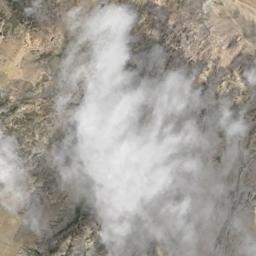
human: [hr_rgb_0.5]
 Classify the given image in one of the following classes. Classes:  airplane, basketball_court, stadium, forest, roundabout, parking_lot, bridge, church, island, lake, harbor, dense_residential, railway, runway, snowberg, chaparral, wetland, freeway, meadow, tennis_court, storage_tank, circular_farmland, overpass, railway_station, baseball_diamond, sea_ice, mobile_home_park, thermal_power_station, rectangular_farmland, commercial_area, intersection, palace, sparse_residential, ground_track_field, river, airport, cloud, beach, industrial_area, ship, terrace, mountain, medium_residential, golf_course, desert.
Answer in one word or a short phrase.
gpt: cloud